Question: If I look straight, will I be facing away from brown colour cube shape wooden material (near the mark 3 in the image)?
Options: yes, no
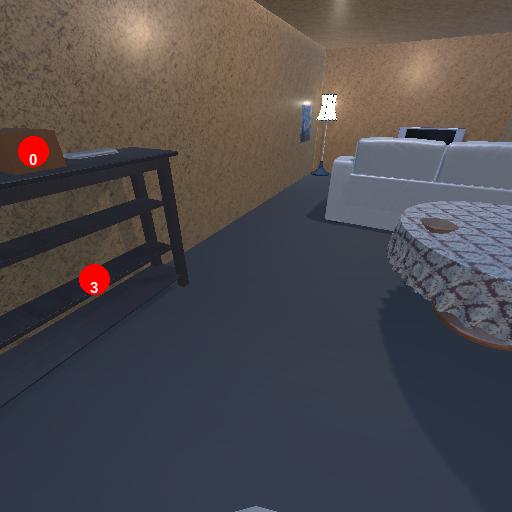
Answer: yes